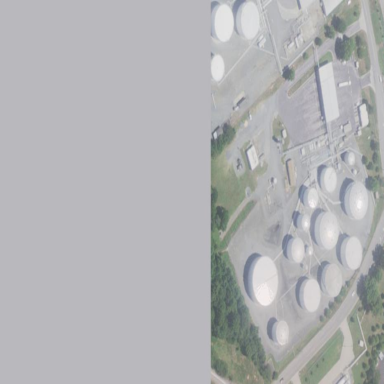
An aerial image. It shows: Industrial area designated as petroleum terminal.